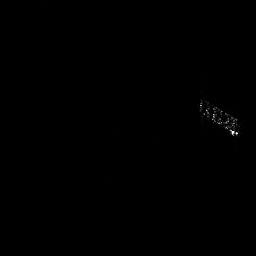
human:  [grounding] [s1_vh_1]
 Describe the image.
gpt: In the satellite image, there is  <ref>1 large ship </ref> <box>[[75, 36, 92, 52, 0]]</box> located at right.